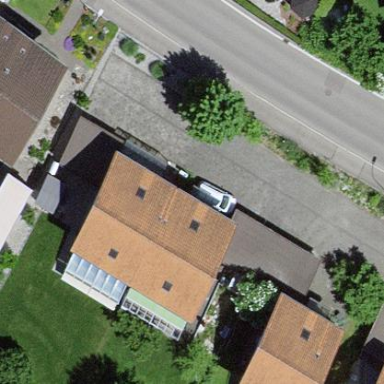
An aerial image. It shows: Residential building.